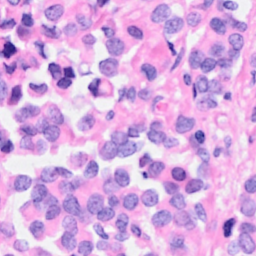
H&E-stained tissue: Breast